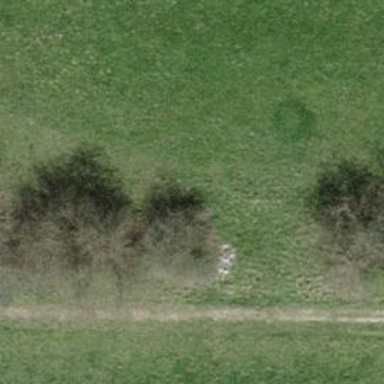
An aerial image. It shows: Single tag "natural: tree."